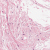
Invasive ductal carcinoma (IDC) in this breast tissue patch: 0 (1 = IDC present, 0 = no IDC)